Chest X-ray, PA view. Patient: 48 years old, sex M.
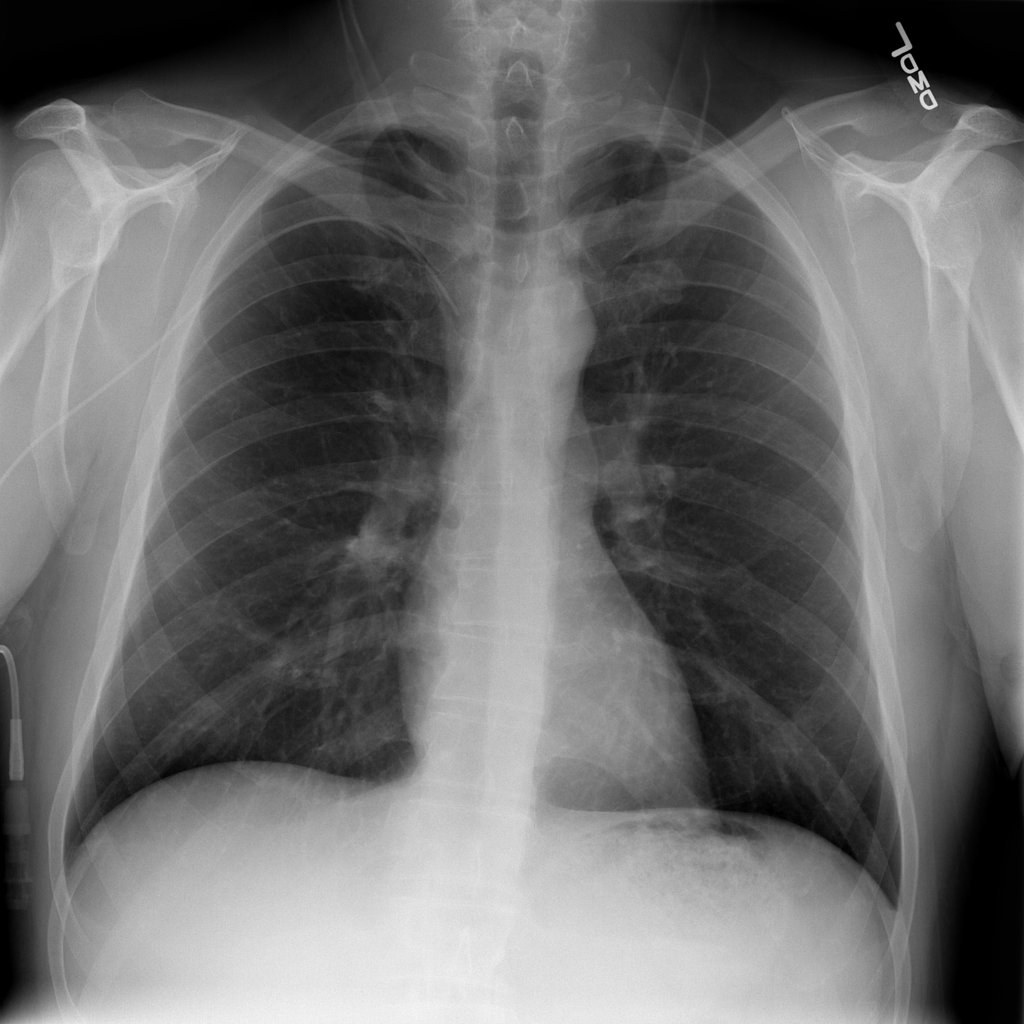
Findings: No Finding